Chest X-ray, PA view. Patient: 49 years old, sex M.
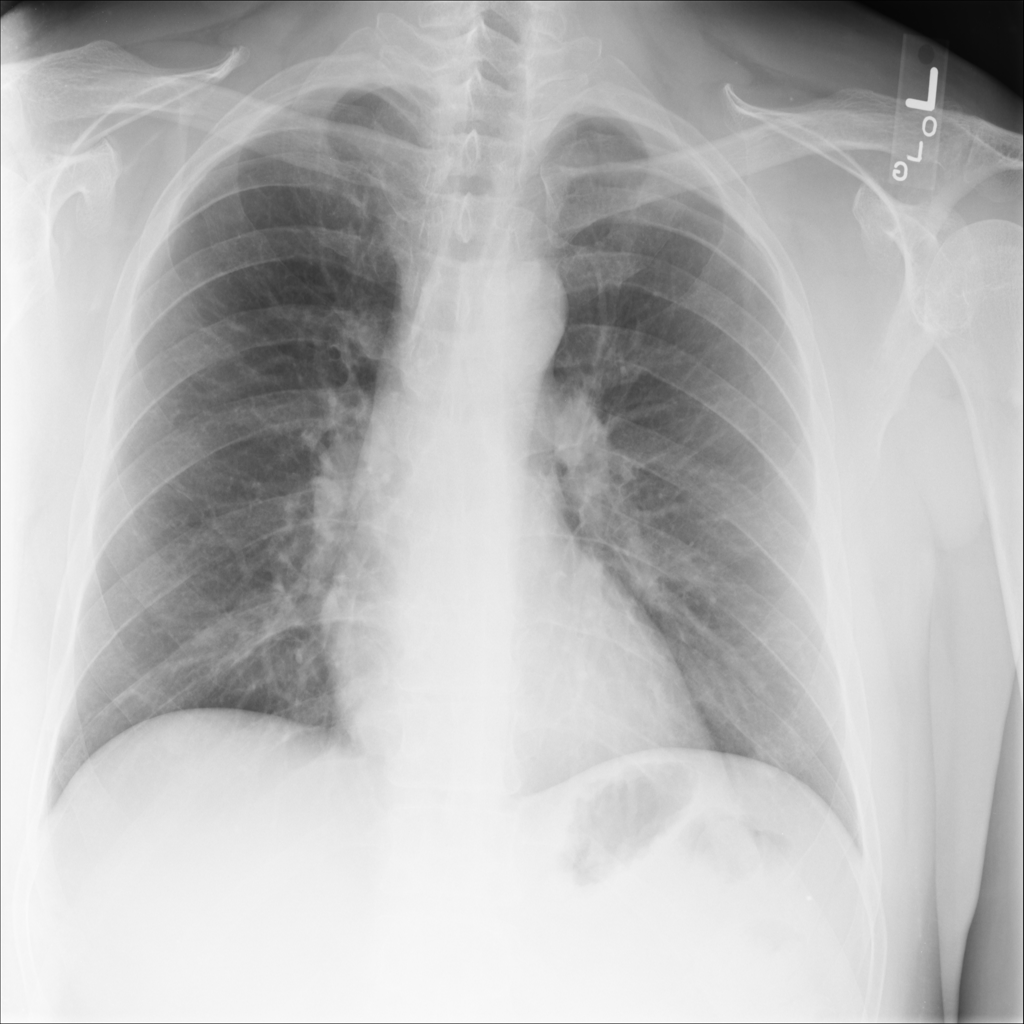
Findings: No Finding